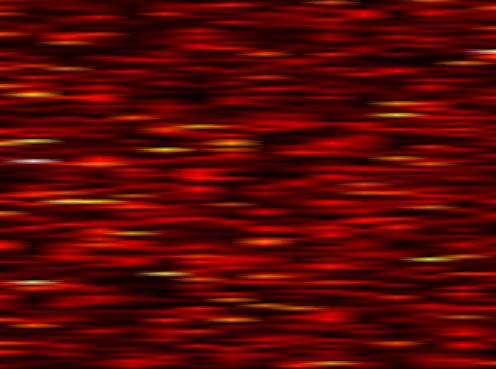
Label: UFMC